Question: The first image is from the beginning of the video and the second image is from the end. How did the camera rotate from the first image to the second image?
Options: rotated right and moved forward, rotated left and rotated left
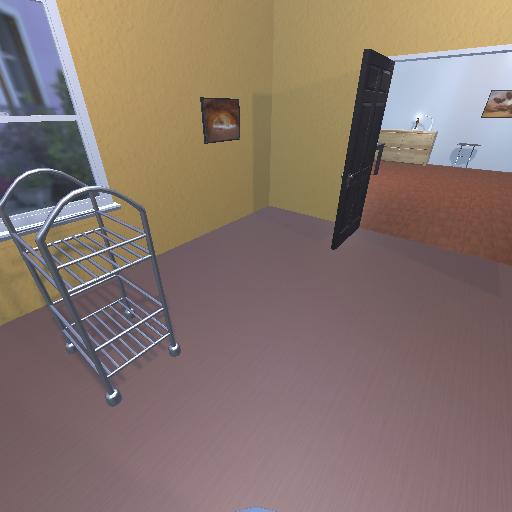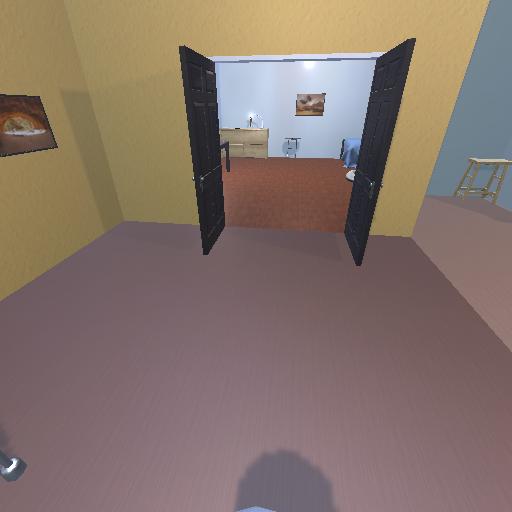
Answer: rotated right and moved forward